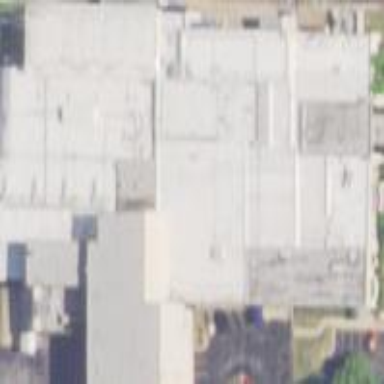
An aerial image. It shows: Building.